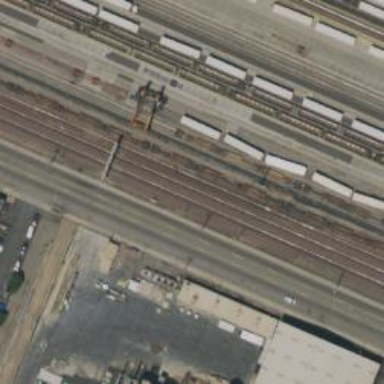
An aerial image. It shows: Railway yard.